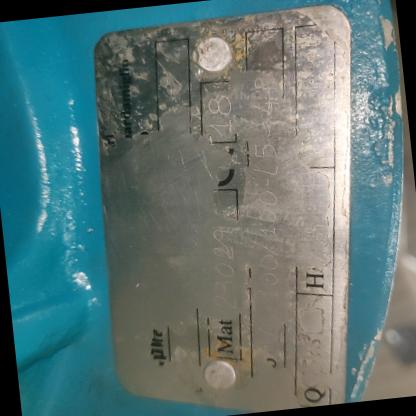
Klasa: tabliczka-znamionowa